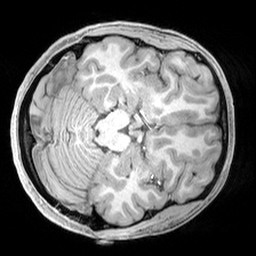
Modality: T1w
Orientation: axial
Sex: female
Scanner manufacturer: siemens
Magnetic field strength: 3 T
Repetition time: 2.3 s
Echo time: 0.00226 s